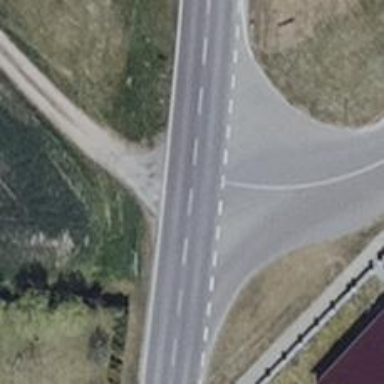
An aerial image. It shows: Asphalt road classified as primary highway.